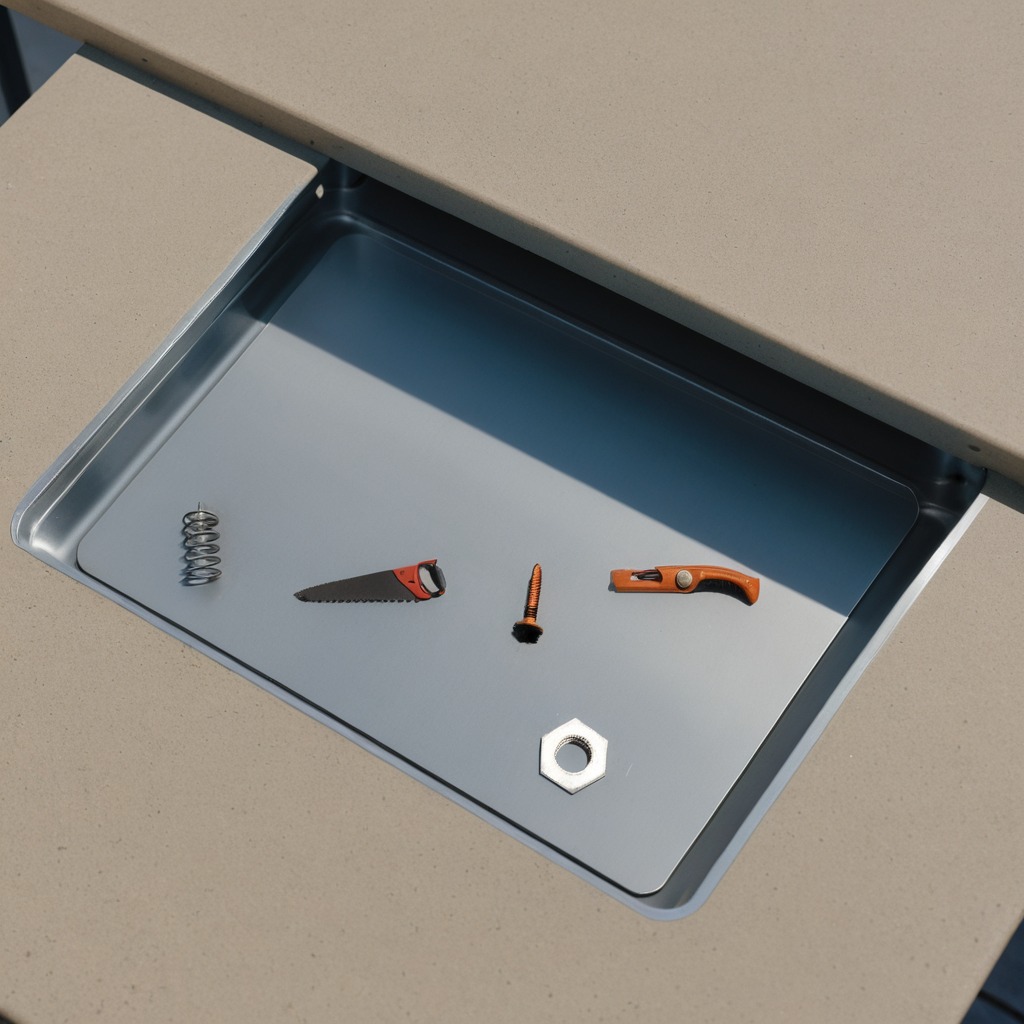
A utility knife, a metal machine screw, a coiled metal spring, a handheld metal saw, and a metal nut are lying on the clean utility table.